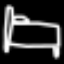
Label: bed